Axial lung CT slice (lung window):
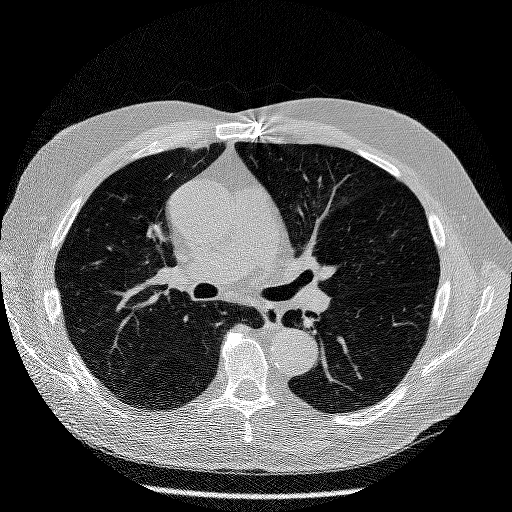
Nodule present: no